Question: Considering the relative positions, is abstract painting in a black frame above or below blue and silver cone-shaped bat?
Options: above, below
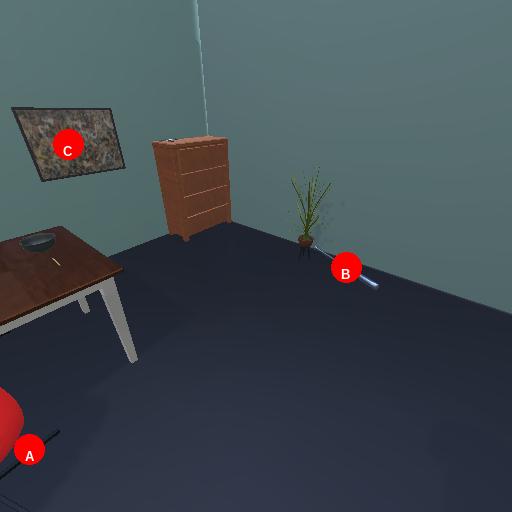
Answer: above